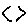
Label: hexagon